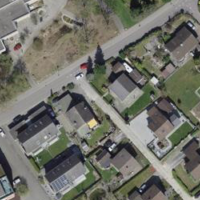
EUNIS habitat code: 54
Species observed at this site:
Echium vulgare